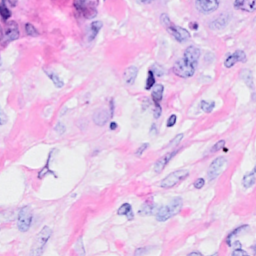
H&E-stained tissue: Breast